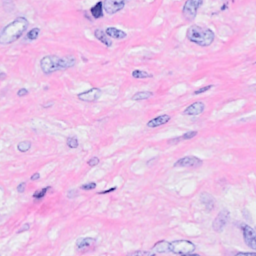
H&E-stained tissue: Breast